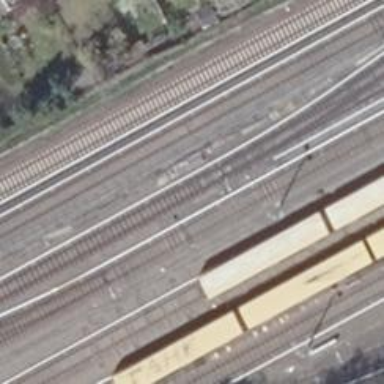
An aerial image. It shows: Railway switch.